Question: I have some JS code which stacks div's that are representing days in a month in a larger div that is actually a calendar. Users can freely select a month and year. I need to build a calendar for that month.
For example: if this month is starting with Saturday then I need to first build 5 empty blocks and then start filling the calendar with blocks that have a number of day inside them.
How can I calculate this number for the given input of month and year?

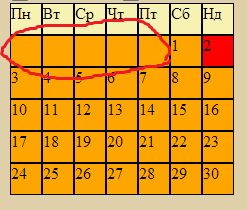
Answer: You can get the day of the week by using the <URL> function of the Date object.
To get the first of the month create a new <URL>:
'''
var year = "2012";
var month = "12";
var day = new Date(year + "-" + month + "-01").getDay();
// 6 - Saturday
console.log(day);
'''
Since you count from 1 and Monday is the first day of the week you'll also have to do this:
'''
day = (day===0) ? 7 : day
'''